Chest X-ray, AP view. Patient: 39 years old, sex F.
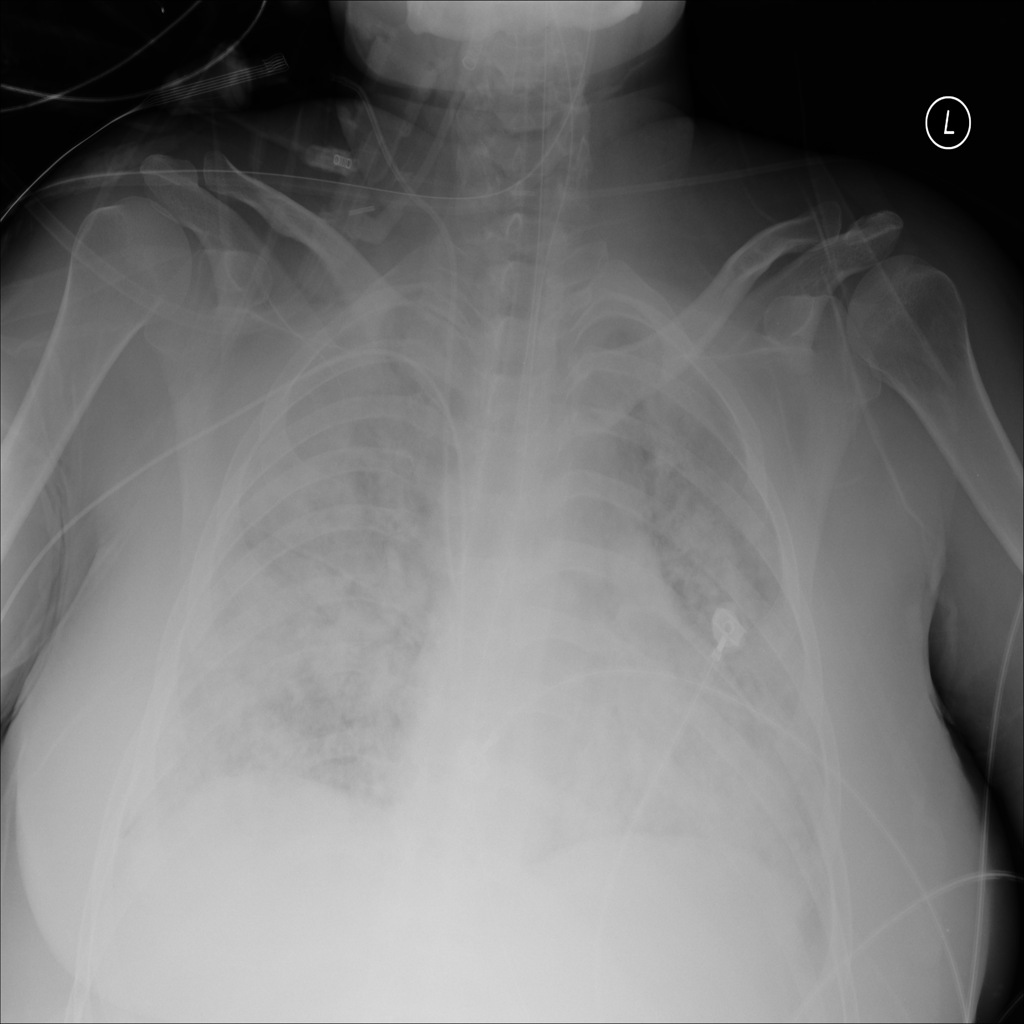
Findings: Edema